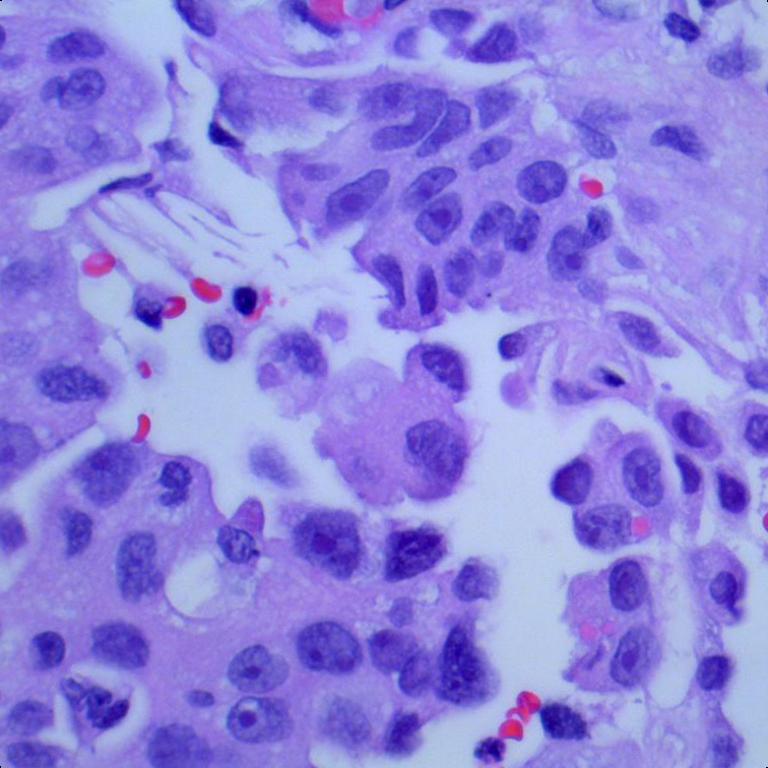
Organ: lung
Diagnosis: adenocarcinomas